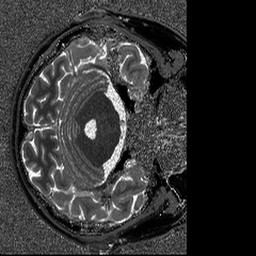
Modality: T1map
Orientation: axial
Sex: male